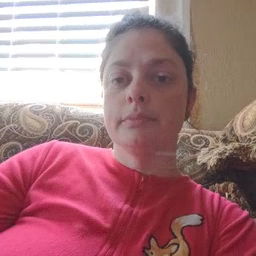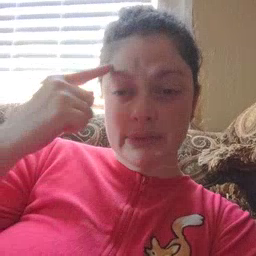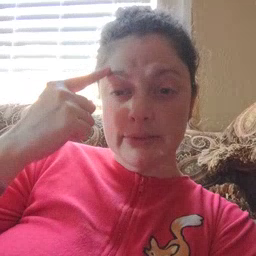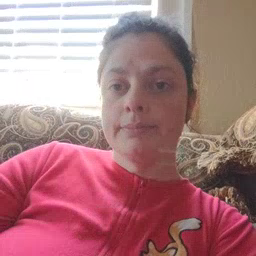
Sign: think